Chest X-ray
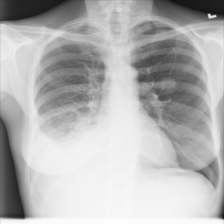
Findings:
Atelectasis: positive
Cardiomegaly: negative
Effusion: positive
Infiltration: positive
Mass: negative
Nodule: negative
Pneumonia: negative
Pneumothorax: negative
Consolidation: negative
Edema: negative
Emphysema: negative
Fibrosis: negative
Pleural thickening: negative
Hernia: negative